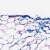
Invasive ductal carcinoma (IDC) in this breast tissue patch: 0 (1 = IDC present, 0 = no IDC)